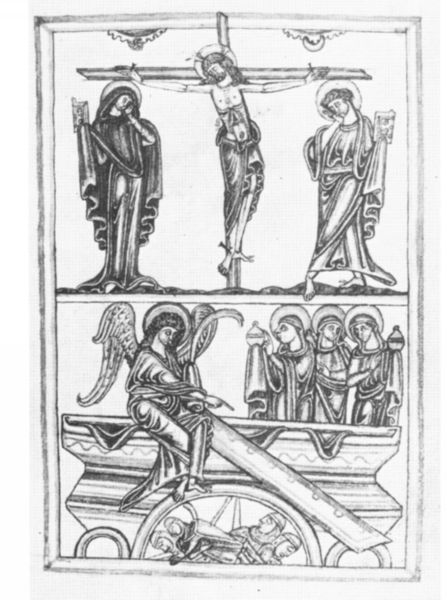
Titel: Psalter von Robert de Lindesey
Institution: London, Society of Antiquaries
Schlagwörter: flügel, weiß, frauen, schwarz, zeichnung, tuch, johannes, gewand, blatt, engel, leer, grafik, soldaten, gefäß, buch, kreuz, religion, illustration, schwarzweiß, helm, buchdruck, heiligenschein, sarg, christus, grab, jesus, kreuzigung, heilige, maria, auferstehung, buchmalerei, toto, ikonografie